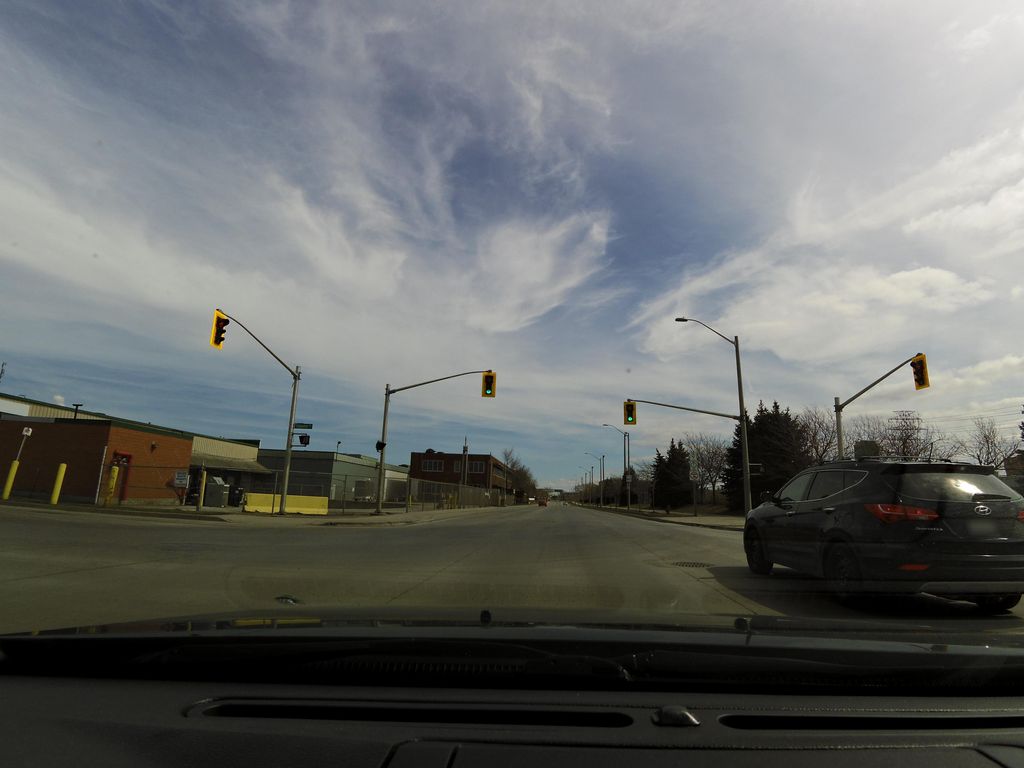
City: hamilton